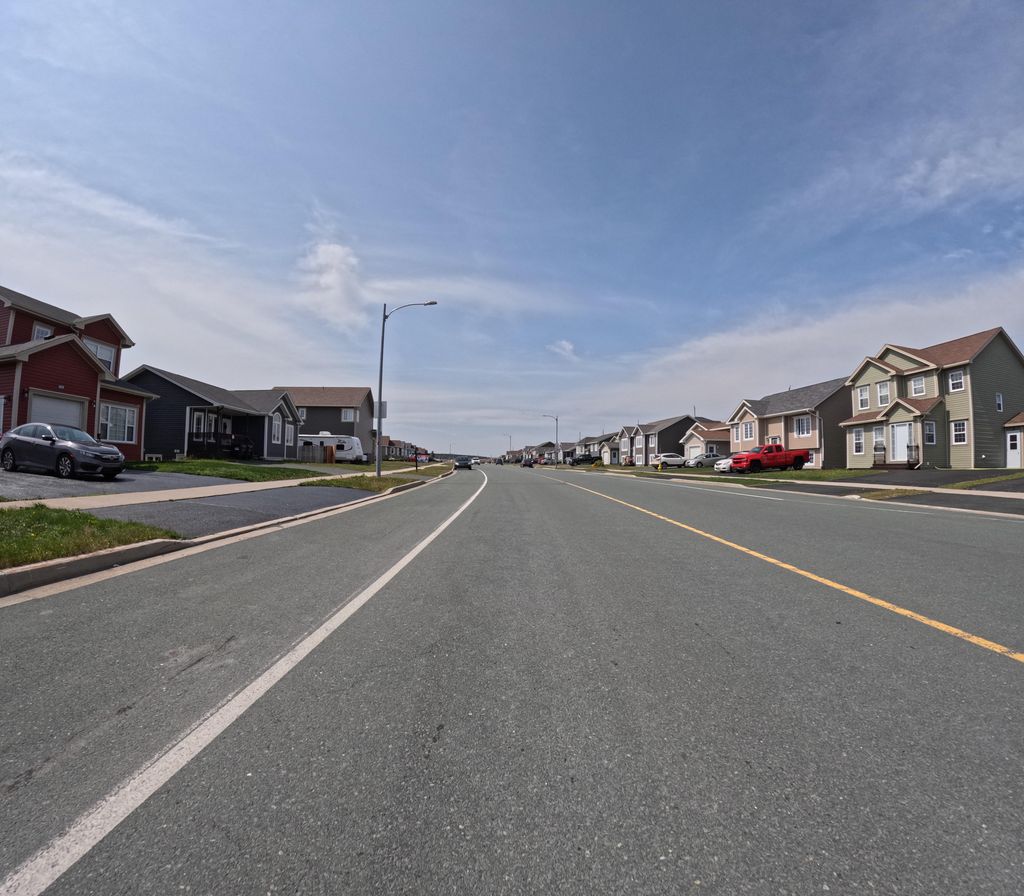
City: st_johns